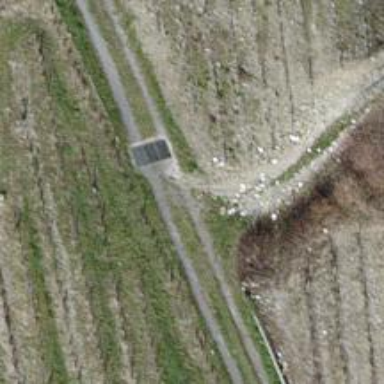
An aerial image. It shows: Cattle grid barrier.